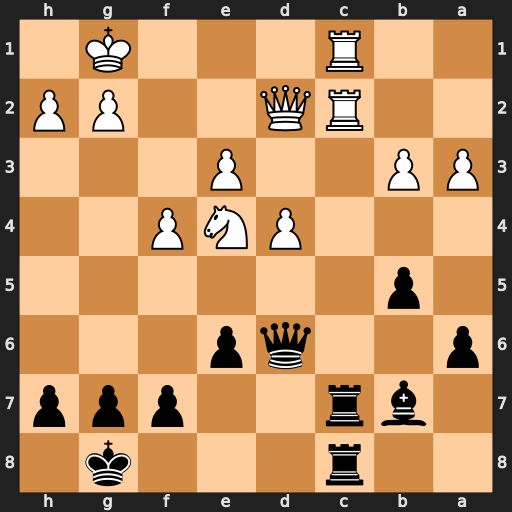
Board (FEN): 2r3k1/1br2ppp/p2qp3/1p6/3PNP2/PP2P3/2RQ2PP/2R3K1
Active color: b
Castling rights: -
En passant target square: -
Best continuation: Bxe4 Rxc7 Rxc7 Rxc7 Qxc7